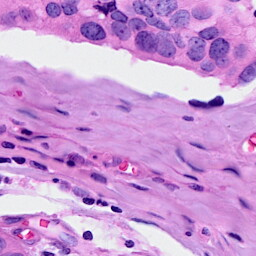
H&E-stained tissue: Breast